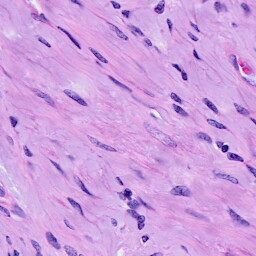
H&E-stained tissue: Cervix